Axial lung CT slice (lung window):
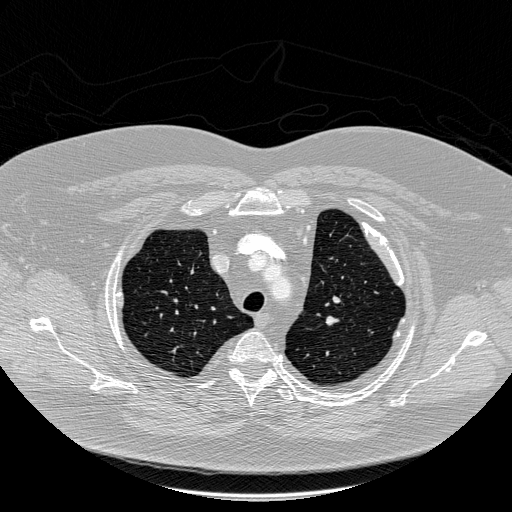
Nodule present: no